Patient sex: M
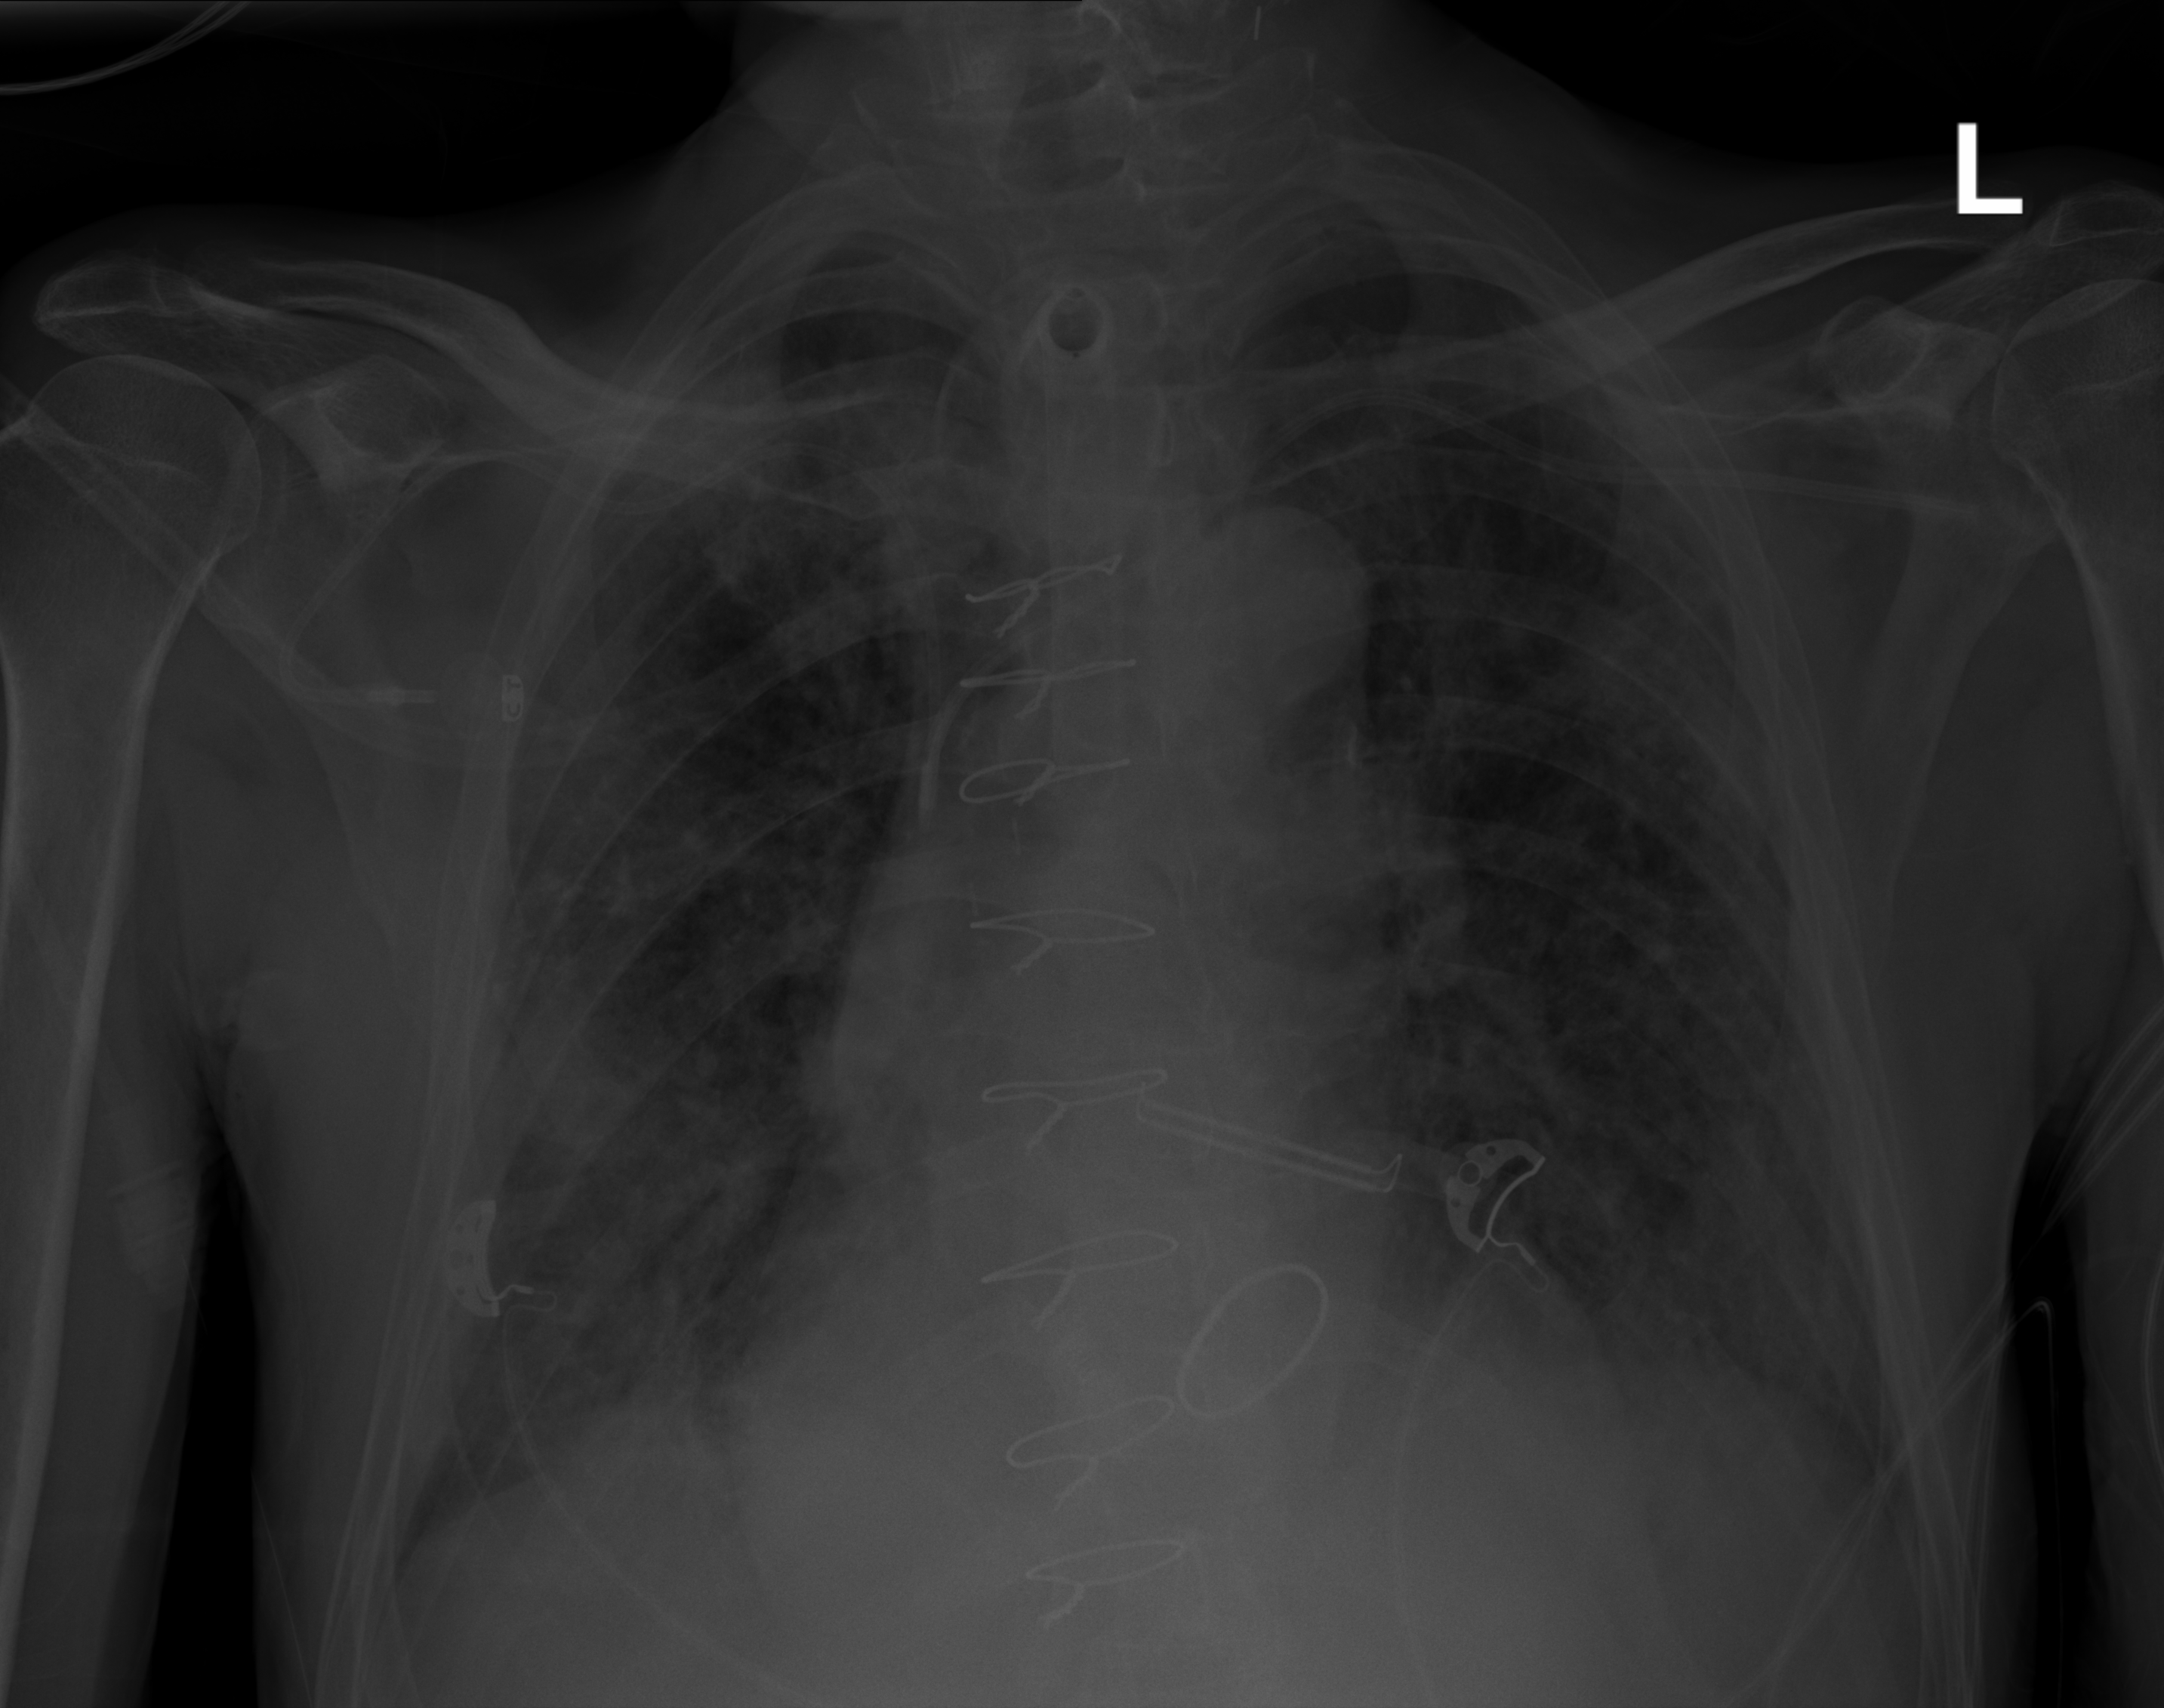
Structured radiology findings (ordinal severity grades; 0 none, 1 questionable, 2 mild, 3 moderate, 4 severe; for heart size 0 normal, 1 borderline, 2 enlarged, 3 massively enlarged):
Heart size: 1
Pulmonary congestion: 2
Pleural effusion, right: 0
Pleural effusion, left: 0
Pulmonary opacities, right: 3
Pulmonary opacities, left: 2
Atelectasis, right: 3
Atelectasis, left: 3